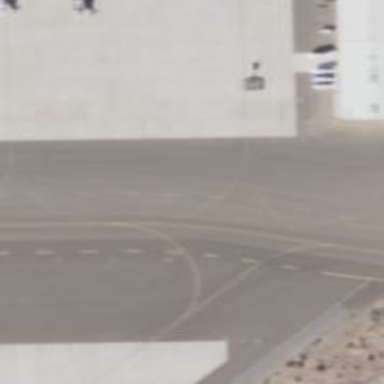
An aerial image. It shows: Image of taxiway at airport.